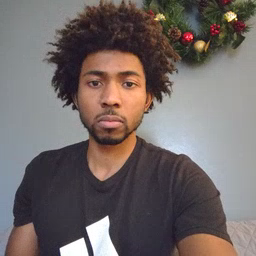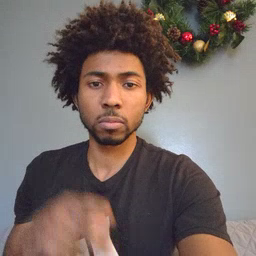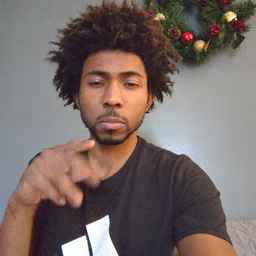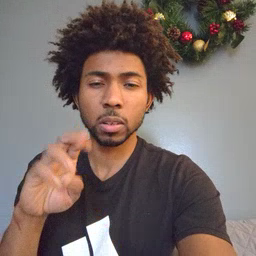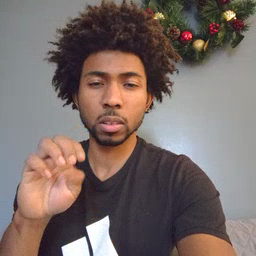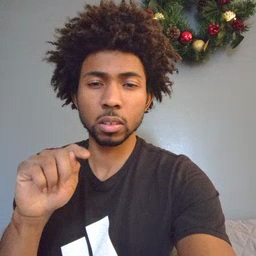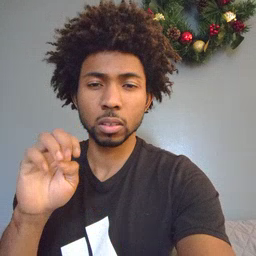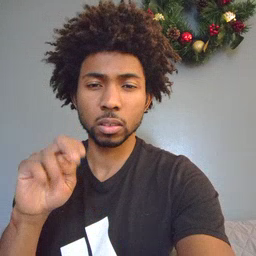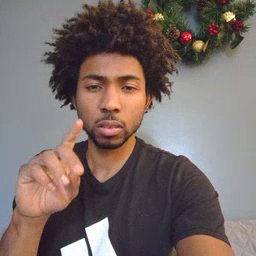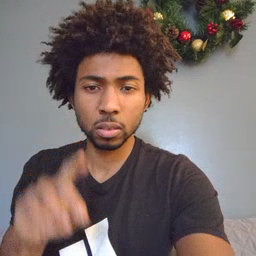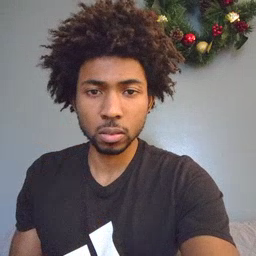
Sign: pretend